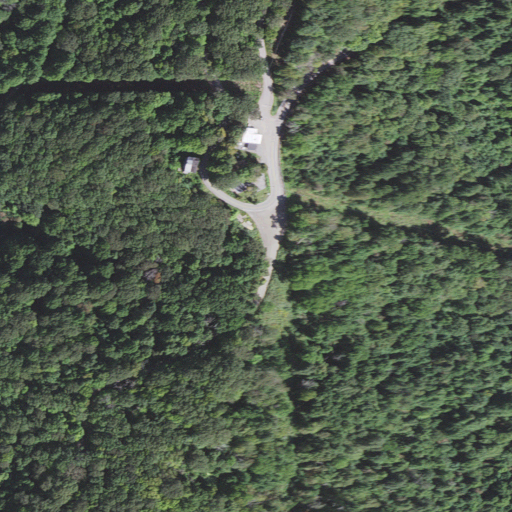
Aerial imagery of gap in West Virginia named Windmill Gap containing deciduous forest, open development, low intensity development, and medium intensity development